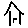
Label: house